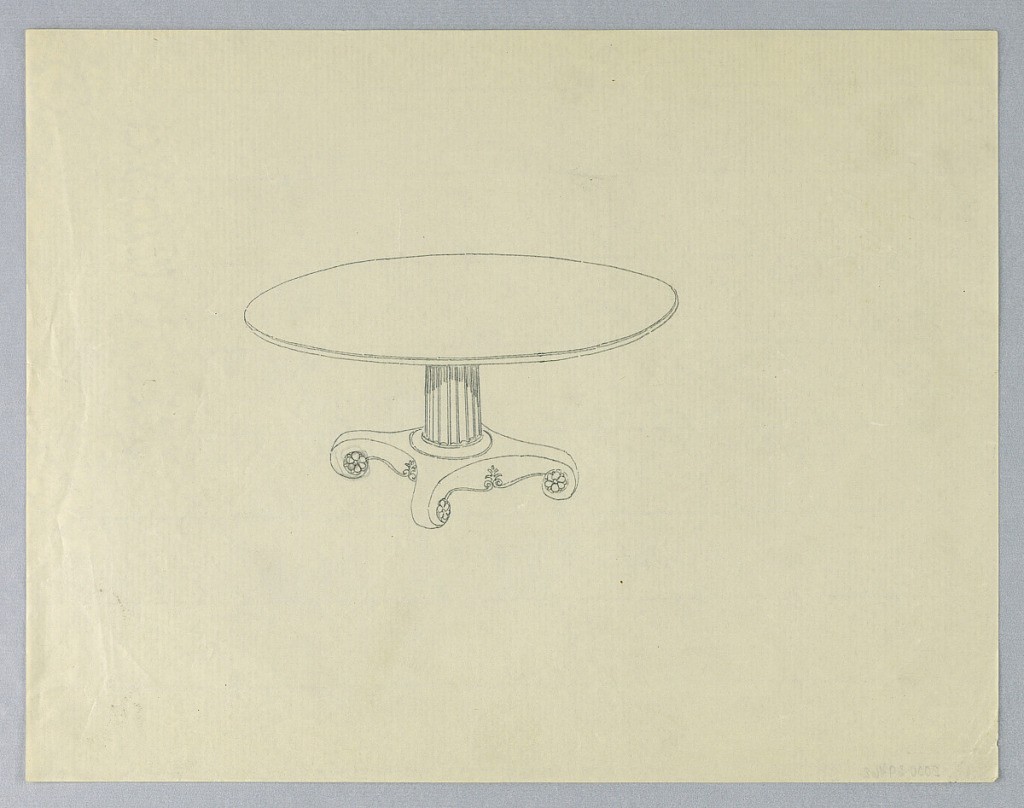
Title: Design for Round Dining Table on Scroll-Like Feet
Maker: A.N. Davenport Co.
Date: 1900–05
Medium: Graphite on thin cream paper
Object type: Drawing
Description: Round molded table top raised on fluted and molded columnar support with concentric moldings at bottom, sitting atop "X"-shaped base terminating in 4 [3 shown] scroll-like feet with carved floral rosettes.